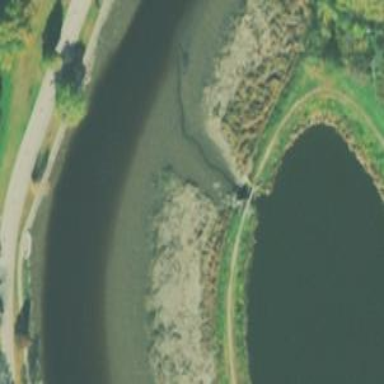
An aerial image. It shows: Dam along waterway.